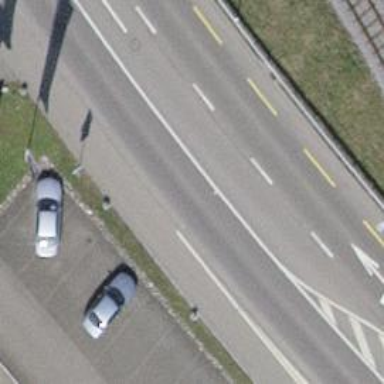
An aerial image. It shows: Primary highway with asphalt surface and dedicated lane for cycling on the left.